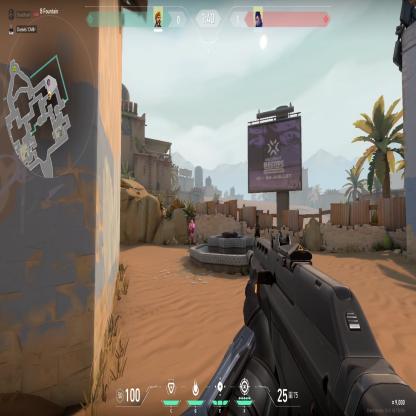
Label: enemy